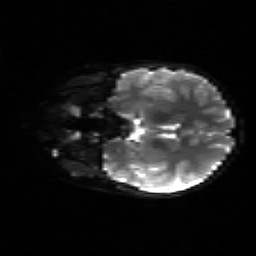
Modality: sbref
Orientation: coronal
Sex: female
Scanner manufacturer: siemens
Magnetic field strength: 3 T
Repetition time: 5 s
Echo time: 0.071 s